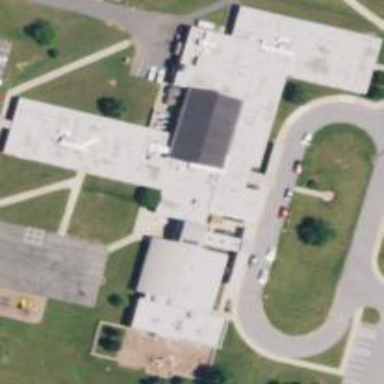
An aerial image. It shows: School building.